Question: I am using ng-bind-html but the links in the to binding html won't work.
This is the code for binding the content:
'''
<div class="list-group-item-text" ng-class="article.img.length >0 ? 'col-md-10' : 'col-md-12'"
ng-bind-html="article.content | to_trusted">
</div>
'''
This is how the link gets compiled

the to_trusted filter looks like this:
'''
.filter('to_trusted', ['$sce', function($sce){
return function(text) {
return $sce.trustAsHtml(text);
};
}])
'''
and still, when I click on the link nothing happens. Nothing in the console neither.
Ideas?
Edit: The input string:
'''
It was never really finished and is actually in a state which is a result of playing around with jQuery and other tools. <a href="http://www.google.com" target="_blank">Google</a>
'''
Edit2: I should say, the link works completely fine if I right-click it and then click "open in a new tab"
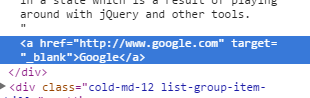
Answer: The answer is actually quite easy and embarassing.
I had an '<a> </a>' wrapped around the container where the ng-bind-html got rendered. Changed it to a div. Obviously everything works now.